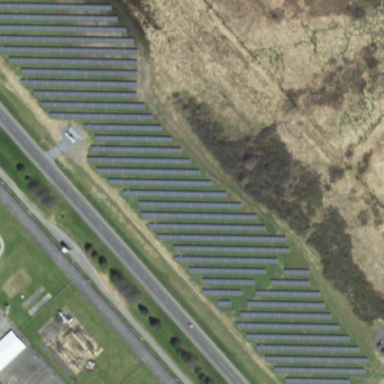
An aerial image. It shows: Solar power plant using photovoltaic technology to generate electricity.